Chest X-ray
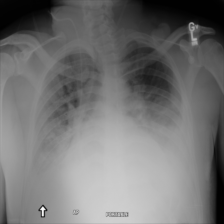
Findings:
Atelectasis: negative
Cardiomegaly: negative
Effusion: negative
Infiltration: negative
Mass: negative
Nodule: negative
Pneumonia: negative
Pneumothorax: negative
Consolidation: negative
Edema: negative
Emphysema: negative
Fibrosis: negative
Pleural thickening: negative
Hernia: negative